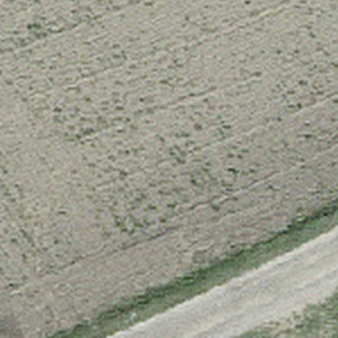
Label: other